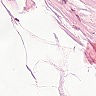
Metastatic tissue present: no